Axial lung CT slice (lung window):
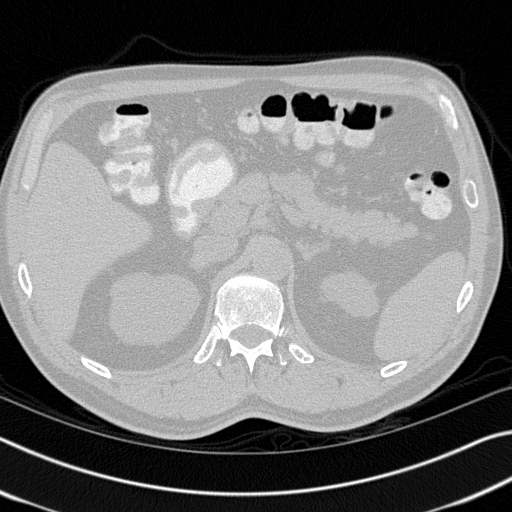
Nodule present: no